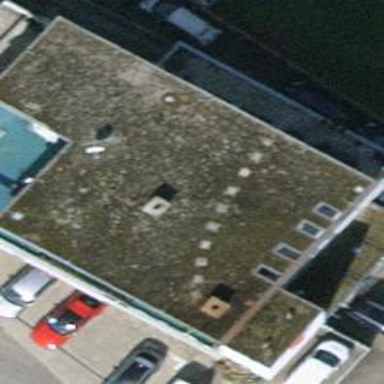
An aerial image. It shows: House with flat roof.